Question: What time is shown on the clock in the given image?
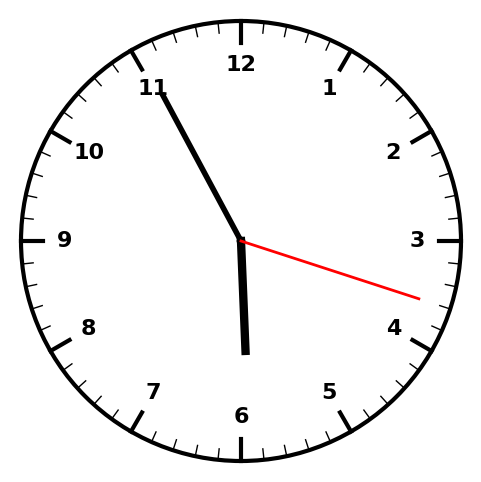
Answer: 05:55:18